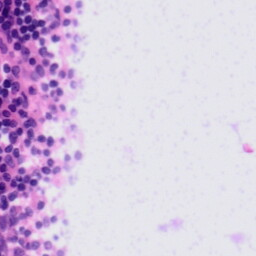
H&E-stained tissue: Tonsil